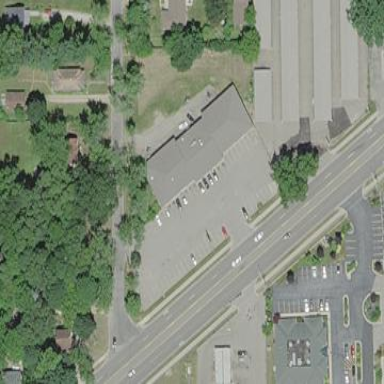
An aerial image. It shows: Retail building.